Field crop: maize
Growth stage: 1
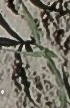
Species: sorghum